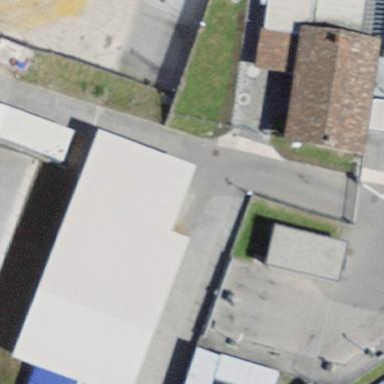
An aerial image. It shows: Industrial building.